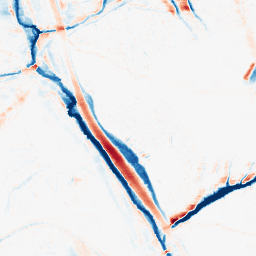
Category: morphological
Decomposition family: morphological_ellipse
Decomposition parameters: operation: average
width: 10
height: 20
Upsampling method: bspline
Upsampling parameters: scale: 2
Upsampling scale: 2